В цилиндре объемом $10~л$, закрытом поршнем и помещенном в термостате с температурой $40^{\circ}С$, находится по $0.05~моль$ двух веществ.
Определить массу жидкости в цилиндре после изотермического сжатия, вследствие которого объем под поршнем уменьшается в $3$ раза. При температуре $40^{\circ}С$ давление насыщенных паров первой жидкости $p_{н 1}=7~кПа$; давление насыщенных паров второй жидкости при той же температуре $p_{н 2}=17~кПа$.
Начертить изотерму сжатия. Moлярная масса первой жидкости составляет $M_{1}=1.8 \cdot 10^{-2}~кг/моль$ , а второй — $M_{2}=4.6 \cdot 10^{-2}~кг/моль$.
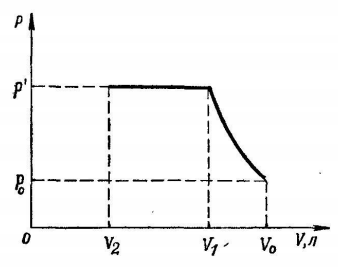
Определить массу жидкости в цилиндре после изотермического сжатия, вследствие которого объем под поршнем уменьшается в $3$ раза.
Ответ: $$ m=\left(v_{1}-v_{1}^{1}\right) M_{1}+\left(v_{2}-v_{2}^{1}\right) M_{2} \approx 2.03~г. $$

Начертить изотерму сжатия.
Темы:
T, Термодинамика, Всероссийские, Фазовый переход, Насыщенный пар